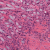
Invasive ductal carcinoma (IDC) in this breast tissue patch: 0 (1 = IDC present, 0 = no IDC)